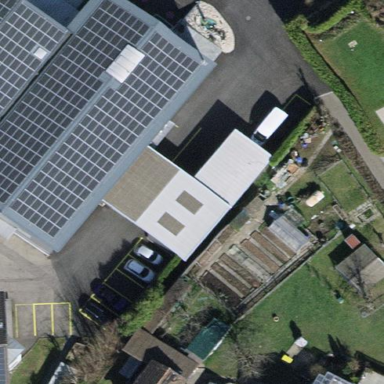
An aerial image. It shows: Solar power generator with photovoltaic panels.